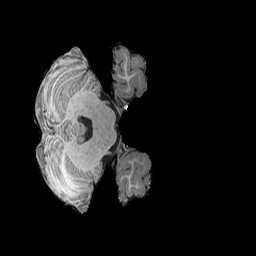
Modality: T1w
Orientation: axial